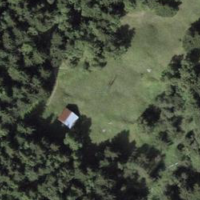
EUNIS habitat code: 43
Species observed at this site:
Idaea flaveolaria
Gaurotes virginea